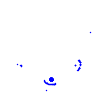
Particle: electron